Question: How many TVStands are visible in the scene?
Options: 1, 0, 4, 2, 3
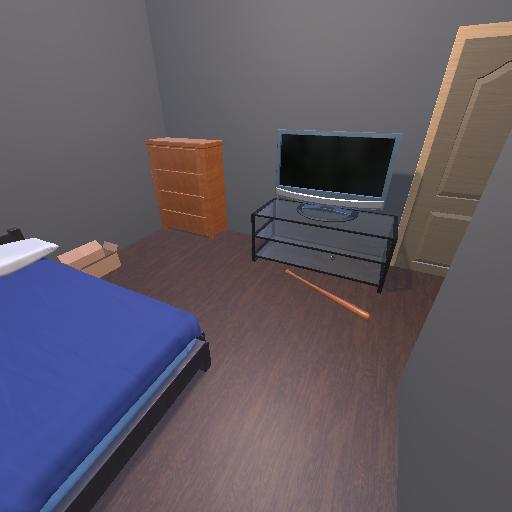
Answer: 1